Field crop: maize
Growth stage: 2
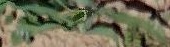
Species: maize